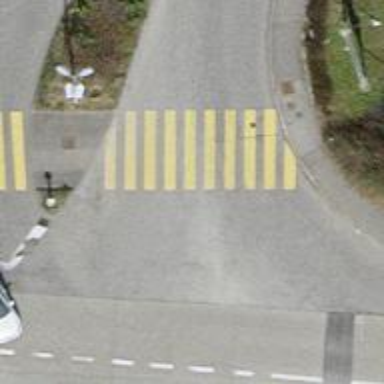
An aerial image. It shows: Unmarked crossing with zebra markings on the road.